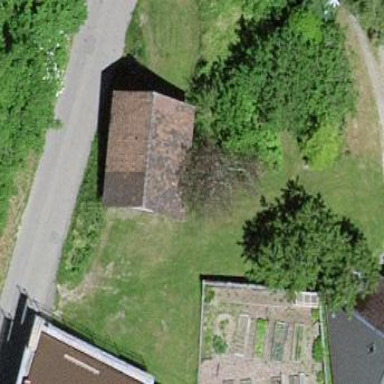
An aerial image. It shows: Rural barn.